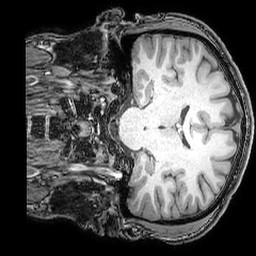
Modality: T1w
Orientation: coronal
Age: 35
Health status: ill
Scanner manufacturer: philips
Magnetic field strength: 3 T
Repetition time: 0.007 s
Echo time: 0.0035 s